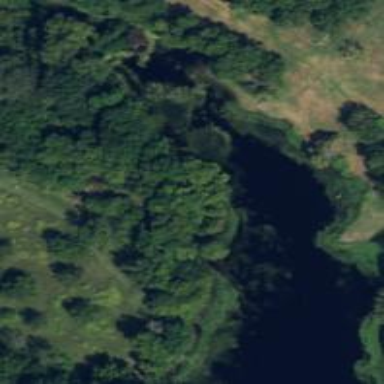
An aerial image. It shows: Pond with natural water.